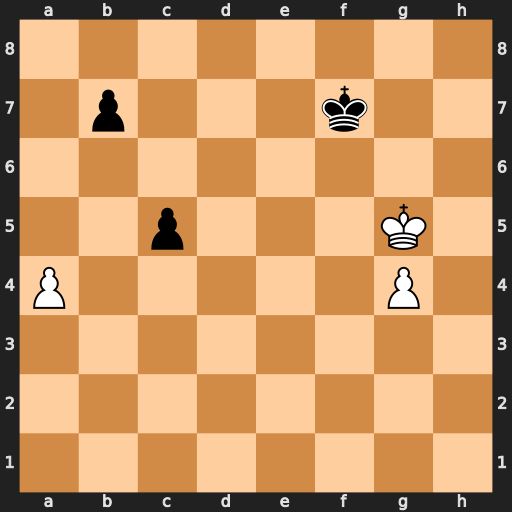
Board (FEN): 8/1p3k2/8/2p3K1/P5P1/8/8/8
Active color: w
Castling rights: -
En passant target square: -
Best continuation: a5 c4 Kf4